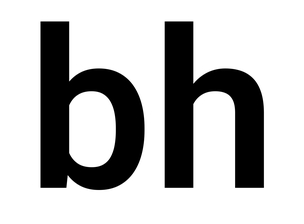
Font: Roboto_SemiBold